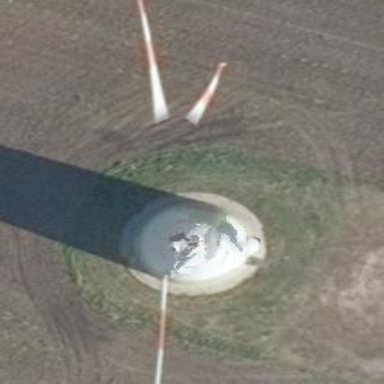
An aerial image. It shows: Wind turbine generating power.